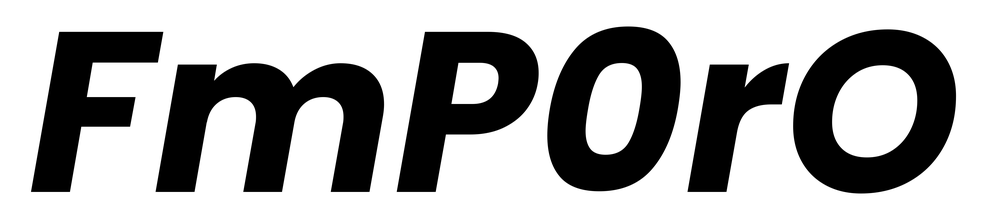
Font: Poppins-BoldItalic